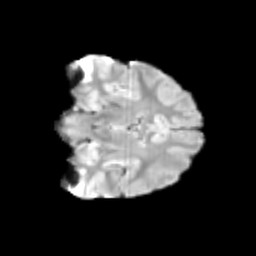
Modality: T2w
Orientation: coronal
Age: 9
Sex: male
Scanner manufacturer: siemens
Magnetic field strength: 3 T
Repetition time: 3.8 s
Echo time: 0.07 s